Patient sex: F
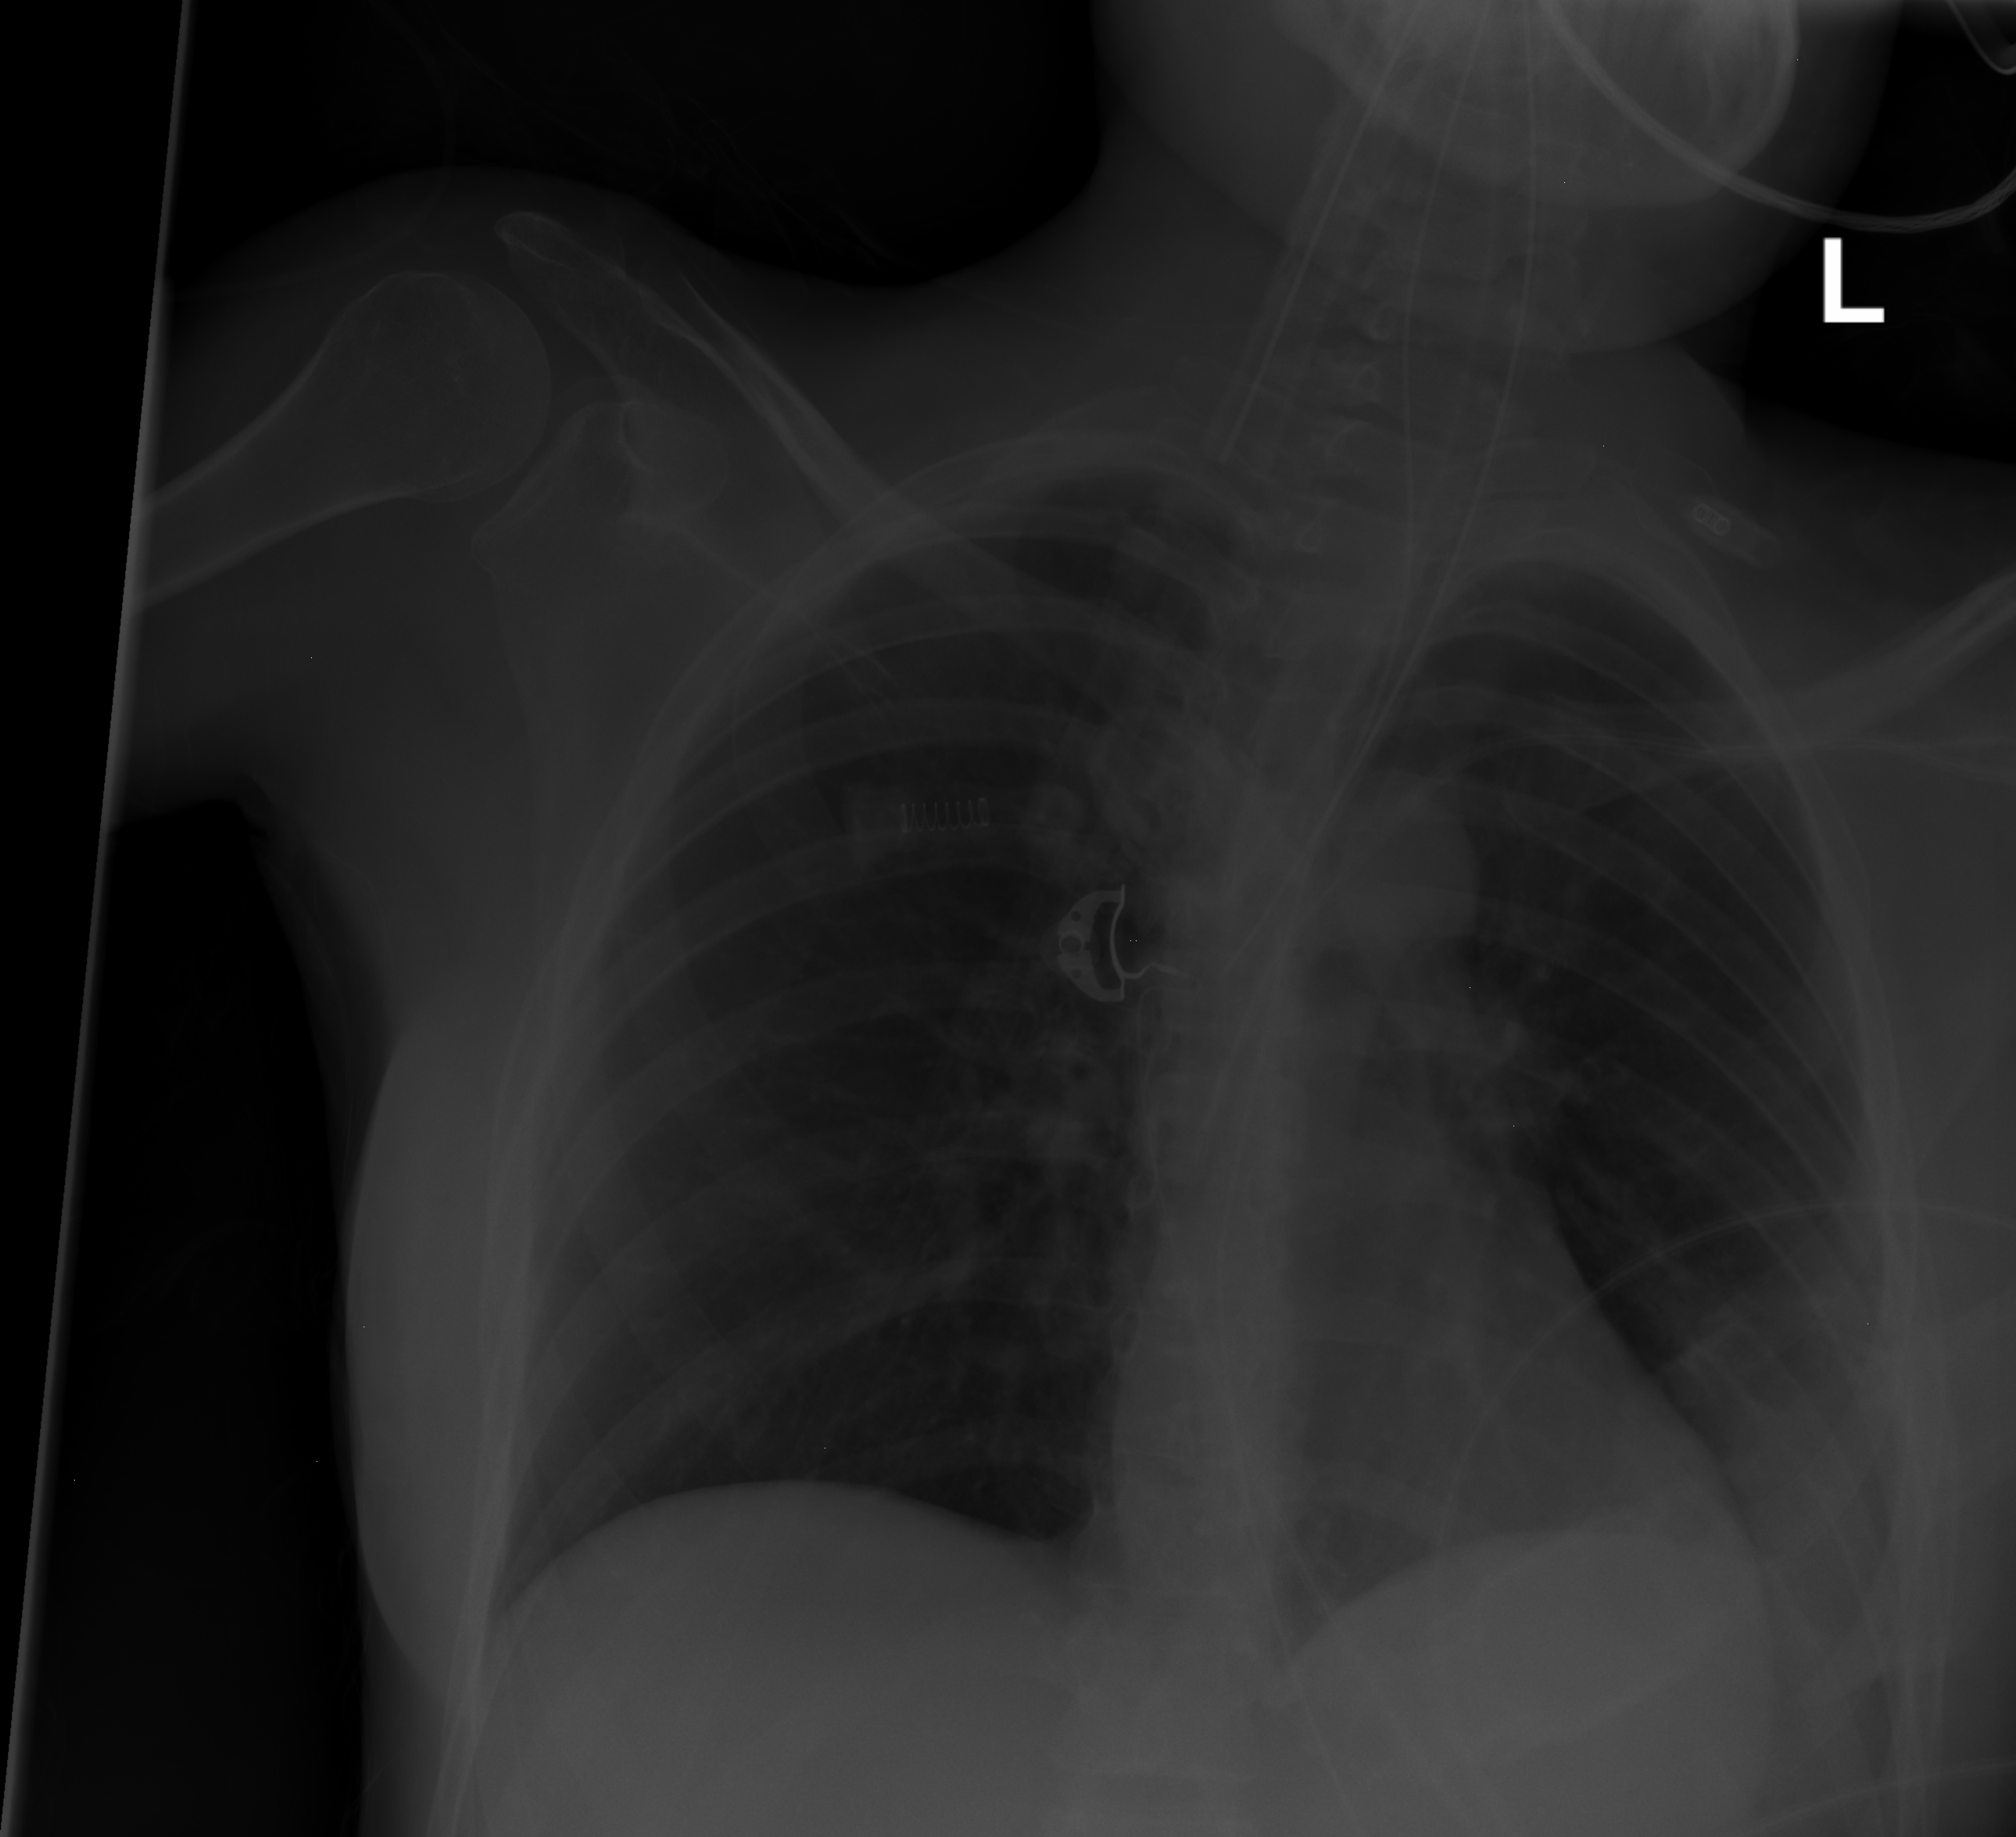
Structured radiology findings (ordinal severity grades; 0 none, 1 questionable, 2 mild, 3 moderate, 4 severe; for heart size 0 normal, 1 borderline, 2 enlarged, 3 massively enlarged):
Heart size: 0
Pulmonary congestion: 0
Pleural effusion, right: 0
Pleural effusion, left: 0
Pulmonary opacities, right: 0
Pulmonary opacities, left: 0
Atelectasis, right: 2
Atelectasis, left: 2